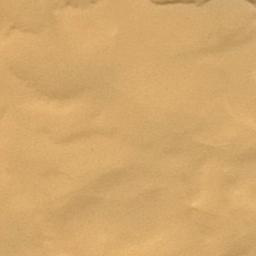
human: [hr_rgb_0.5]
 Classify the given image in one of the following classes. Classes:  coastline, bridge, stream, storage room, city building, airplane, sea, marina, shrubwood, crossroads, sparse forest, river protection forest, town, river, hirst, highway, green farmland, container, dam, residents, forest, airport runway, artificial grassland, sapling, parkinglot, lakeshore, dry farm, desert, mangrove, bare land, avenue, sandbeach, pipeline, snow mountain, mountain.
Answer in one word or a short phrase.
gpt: desert